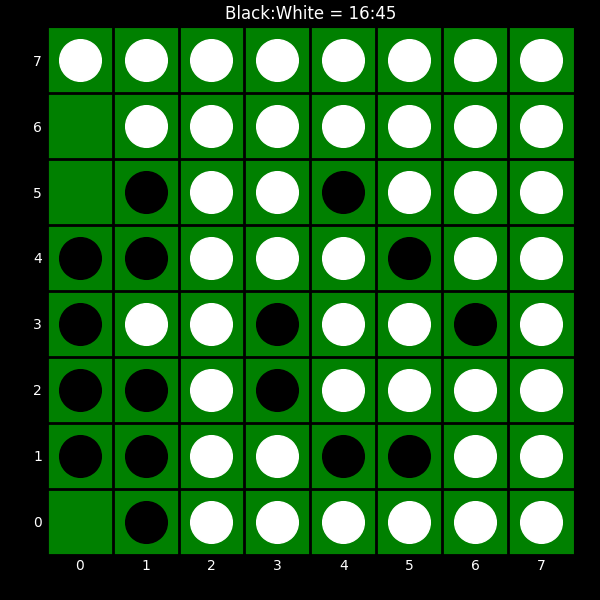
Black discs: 16
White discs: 45